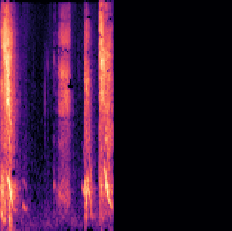
Sound class: Person sneeze